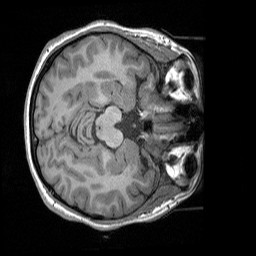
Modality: T1w
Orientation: axial
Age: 23
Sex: female
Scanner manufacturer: siemens
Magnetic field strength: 3 T
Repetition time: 1.9 s
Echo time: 0.00252 s